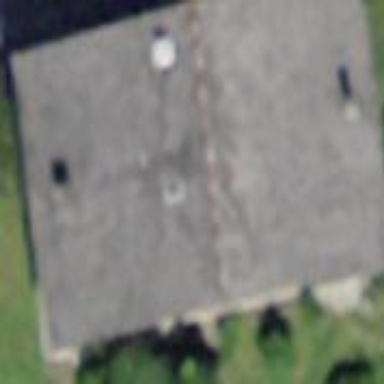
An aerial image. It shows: Detached building.